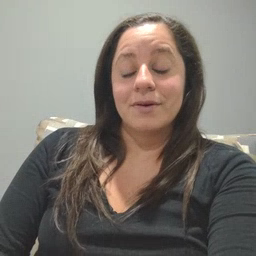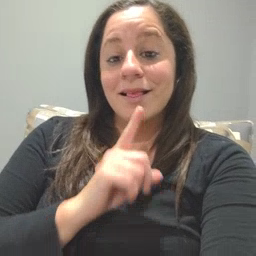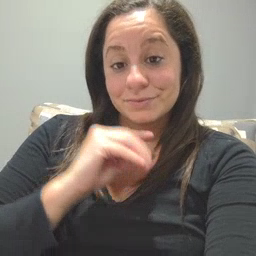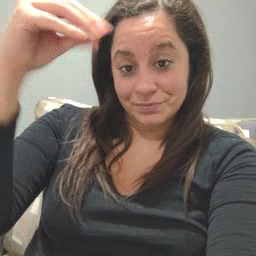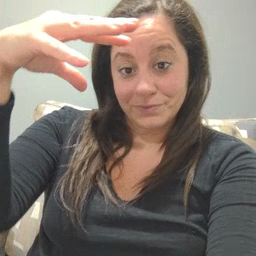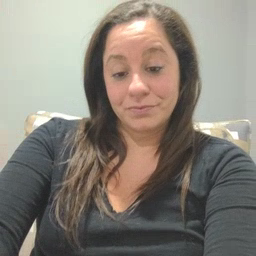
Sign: lamp